Question: Wondering if anyone knows how to implement the grey circles with a number indicating how many emails are in your various inboxes in iPhone mail?
Is there an existing API to use these in tableView cells? If so what is it called?
I'm considering subclassing UIView to make something similar but if it's already out there I'll use what's available.
Thanks.

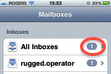
Answer: There's no easy way to do this. You have to use custom cells for the purpose. Apple's table view programming guide demonstrates how customizing can be done.
<URL>